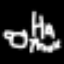
Label: frog